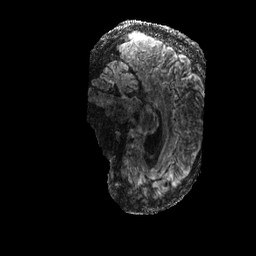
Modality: FLAIR
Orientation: sagittal
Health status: ill
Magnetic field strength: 3 T